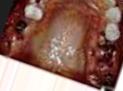
Condition: Caries